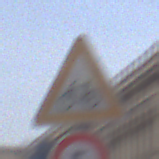
Verkehrszeichen: RadverkehrRechts
Zusatzzeichen unten: Geschwindigkeit5
Umgebung: Outdoor, Urban
Tageszeit: SunriseSunset
Wetter: PartlyCloudy
Licht: Natural
Jahreszeit: NotSpecified
Kontrast: LowContrast